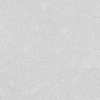
Atmospheric dust classification: dusty